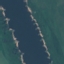
Land use / land cover class: River